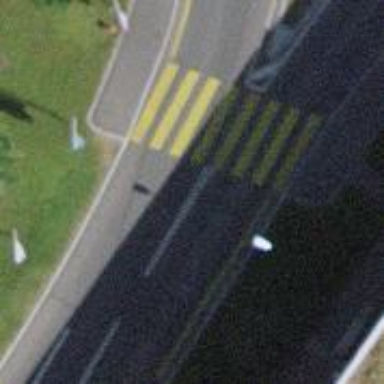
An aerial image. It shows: Footway with asphalt surface and zebra crossing.